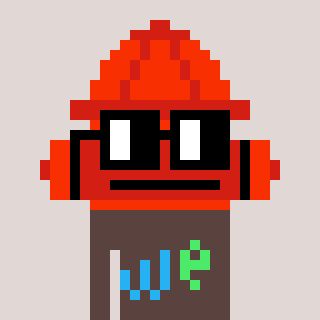
a pixel art character with square black glasses, a fire hydrant-shaped head and a darkbrown-colored body on a warm background